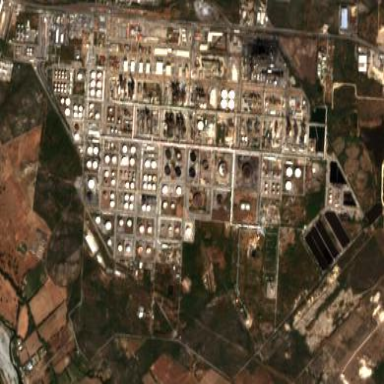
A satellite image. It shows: Industrial area with oil refinery.